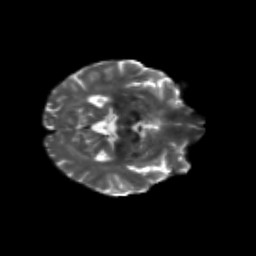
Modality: T2w
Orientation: axial
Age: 67
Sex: male
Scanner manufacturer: siemens
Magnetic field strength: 3 T
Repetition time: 4.71 s
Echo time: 0.0906 s